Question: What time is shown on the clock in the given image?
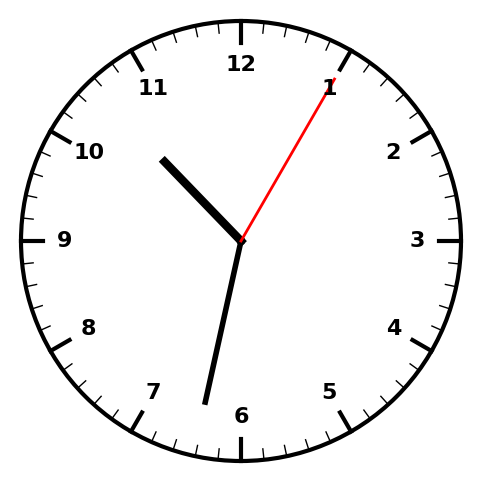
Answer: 10:32:05